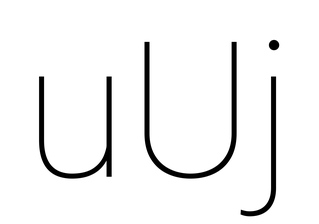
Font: Roboto_Thin